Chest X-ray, AP view. Patient: 51 years old, sex F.
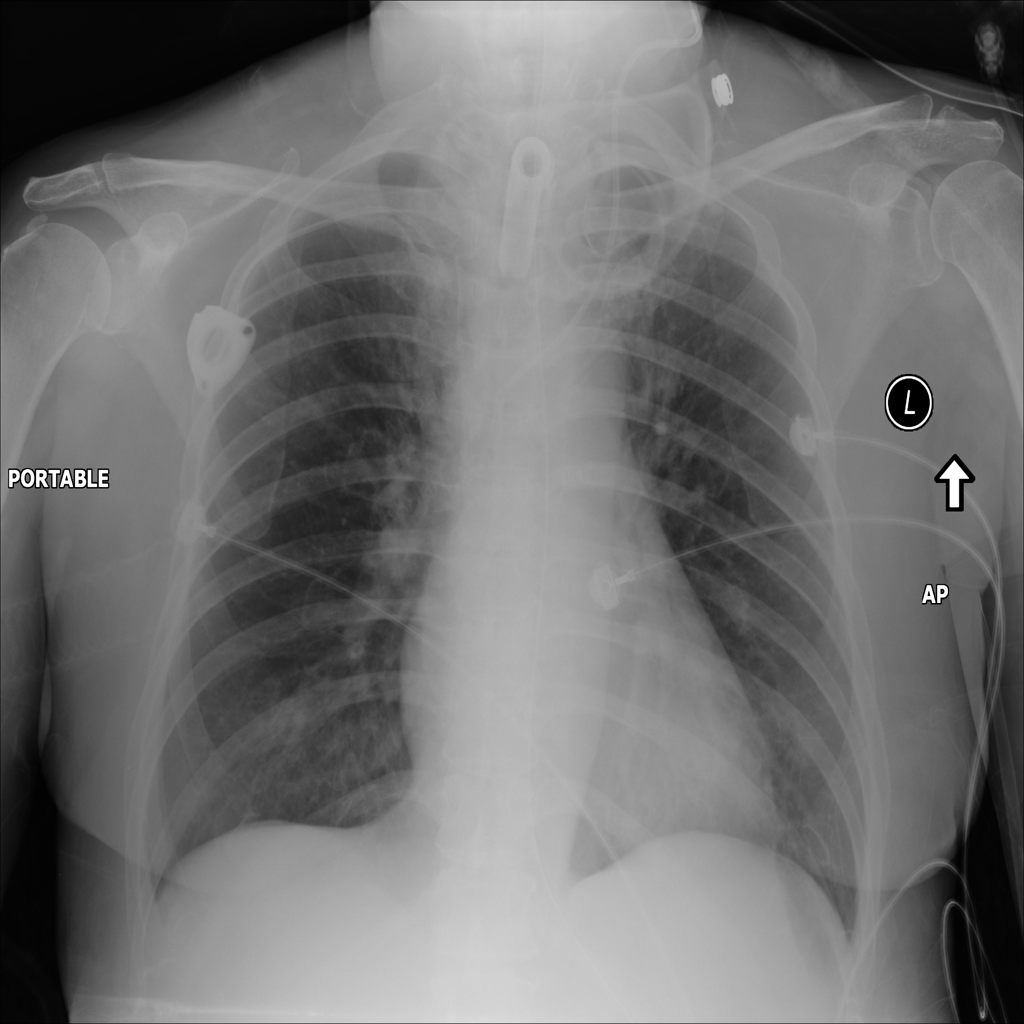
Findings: No Finding